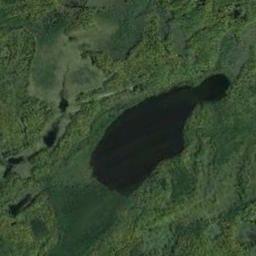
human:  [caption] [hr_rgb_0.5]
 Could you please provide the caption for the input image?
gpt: The lake lies in the dense forest and the water is dark blue .

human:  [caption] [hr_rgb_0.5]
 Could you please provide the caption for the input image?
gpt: An irregularly shaped blue lake on the ground with lush green vegetation .

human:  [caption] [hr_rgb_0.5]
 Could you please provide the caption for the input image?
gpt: There are paths on both sides of the lake .

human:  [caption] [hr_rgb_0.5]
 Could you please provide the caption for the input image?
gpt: There are many trees around the lake .

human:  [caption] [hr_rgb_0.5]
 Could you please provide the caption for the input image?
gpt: There are green forests and meadows around the lake .